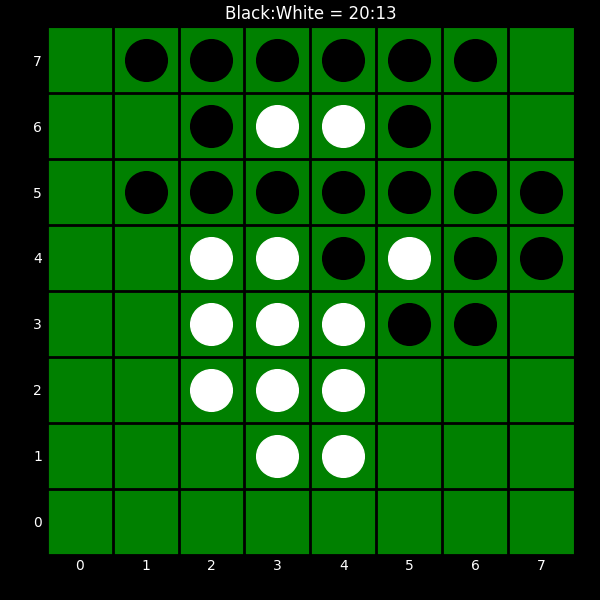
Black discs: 20
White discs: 13